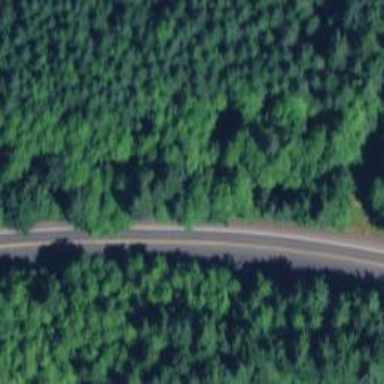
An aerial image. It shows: Asphalt road classified as trunk highway.